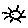
Label: sun